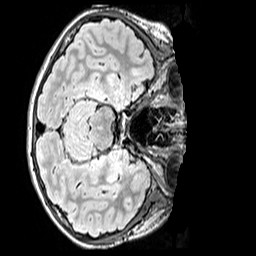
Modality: FLAIR
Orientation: axial
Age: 11
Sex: male
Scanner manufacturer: siemens
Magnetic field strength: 3 T
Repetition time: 5 s
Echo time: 0.388 s